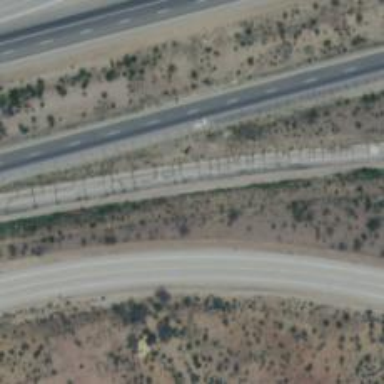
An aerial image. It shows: Abandoned road.